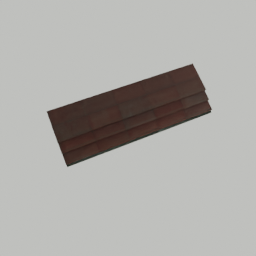
Label: architecture